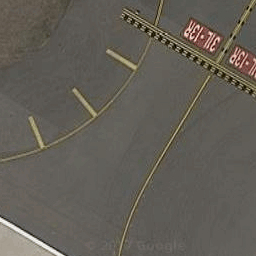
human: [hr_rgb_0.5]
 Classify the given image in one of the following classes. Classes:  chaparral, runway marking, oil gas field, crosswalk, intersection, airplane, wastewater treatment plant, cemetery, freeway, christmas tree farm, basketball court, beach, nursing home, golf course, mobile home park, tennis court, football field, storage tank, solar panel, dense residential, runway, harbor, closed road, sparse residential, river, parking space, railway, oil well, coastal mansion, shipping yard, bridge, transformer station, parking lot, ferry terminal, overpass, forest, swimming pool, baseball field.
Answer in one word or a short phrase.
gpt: runway marking